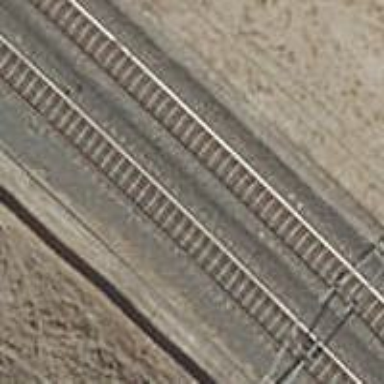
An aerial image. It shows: Electrified contact line.